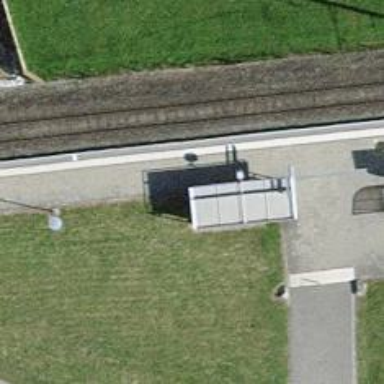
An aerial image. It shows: Railway halt.